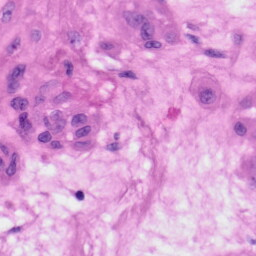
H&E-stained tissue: Skin